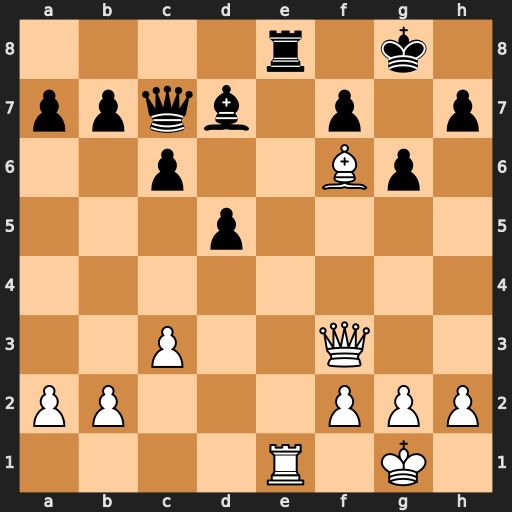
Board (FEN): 4r1k1/ppqb1p1p/2p2Bp1/3p4/8/2P2Q2/PP3PPP/4R1K1
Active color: w
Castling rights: -
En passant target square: -
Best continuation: Rxe8+ Bxe8 Qe3 Qd6 Qxe8+